Question: I want to add a small description at the bottom of the box after I hover. Like this:

I've already got the title sliding down from top and images sliding towards the center. But I want to add another description that slides from bottom to up. (I made the bottom text effect with photoshop to show what I mean).
Code so far:
'''
#box{
margin-top:200px;
margin-left:80px;
width:1200px;
left: 40px;
right:100px;
}
.base{
position:relative;
overflow: hidden;
width:335px;
height: 265px;
float: left;
border:1px solid #f0f0f0;
margin-left:55px;
margin-bottom:75px;
background-color: #fef9f9;
-moz-box-shadow: 0px 5px 6px #dcdcdc;
-webkit-box-shadow: 0px 5px 6px #dcdcdc;
box-shadow: 0px 5px 7px #dcdcdc;
}
.name {position:relative;
color:#bbb;
font-family: anton;
font-size:25px;
letter-spacing: 0px;
text-align:center;
width:330px;
text-shadow: 2px 2px 2px #fff;
margin-top: -35px;
z-index:4;
-webkit-transition: all 0.8s ease-in-out;
-moz-transition: all 0.8s ease-in-out;
-transition: all 0.8s ease-in-out;}
.base:hover .name {margin-top: 0px;
-webkit-transition: all 0.8s ease-in-out;
-moz-transition: all 0.8s ease-in-out;
-transition: all 0.8s ease-in-out;}
.base img{
width:270px;
height: 200px;
margin-left:21px;
margin-top:21px;
padding:10px;
border:1px solid #f0f0f0;
background:#fff;
-moz-box-shadow: 0px 5px 6px #dcdcdc;
-webkit-box-shadow: 0px 5px 6px #dcdcdc;
box-shadow: 0px 5px 7px #dcdcdc;
-webkit-transition: all 0.8s ease-in-out;
-moz-transition: all 0.8s ease-in-out;
-transition: all 0.8s ease-in-out;}
.base img {position: absolute;}
.dude1{
opacity:0;
position:relative;
left:-90px;
z-index:1;
-webkit-transition: all 0.8s ease-in-out;
-moz-transition: all 0.8s ease-in-out;
-transition: all 0.8s ease-in-out;}
.dude1 img { width:130px;}
.base:hover .dude1{
left:0px;
-webkit-transition: all 0.8s ease-in-out;
-moz-transition: all 0.8s ease-in-out;
-transition: all 0.8s ease-in-out;
opacity:1;}
.dude2{
opacity:0;
position:relative;
left:230px;
z-index:1;
-webkit-transition: all 0.8s ease-in-out;
-moz-transition: all 0.8s ease-in-out;
-transition: all 0.8s ease-in-out;}
.dude2 img {width:130px;}
.base:hover .dude2{
left:140px;
-webkit-transition: all 0.8s ease-in-out;
-moz-transition: all 0.8s ease-in-out;
-transition: all 0.8s ease-in-out;
opacity:1;}
#s-m-t-tooltip {
display: block;
background: #ccc;
font-size: 8px;
font-family: calibri;
letter-spacing: 1px;
text-transform: uppercase;
color: #fff;
text-align: center;
margin-left: 18px;
padding: 2px 5px 2px 5px;
border: 1px solid #bbb;
min-width: 40px;
max-width: 200px;
box-shadow: 1px 1px 1px rgba(60, 60, 60, 0.3);
z-index: 99999;
}
'''
'''
<div class="base">
<img src="http://i1242.photobucket.com/albums/gg524/ichimango-suki/Tumblr/takayama_zps605c58e9.jpg"/></a>
<div class="dude1">
<img src="http://i1242.photobucket.com/albums/gg524/ichimango-suki/Tumblr/takayama-yuya_zpsf71d1421.jpg"></a></div>
<div class="dude2">
<img src="http://i1242.photobucket.com/albums/gg524/ichimango-suki/Tumblr/takayama-yama_zps97c309f6.jpg"></a></div>
<div class="name">TAKAYAMA
</div></div></div></div>
'''
How do I add it?
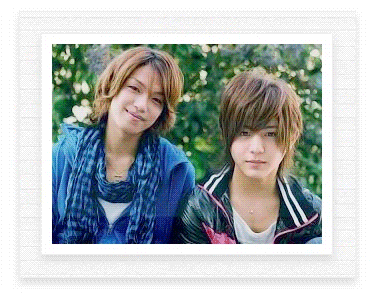
Answer: '''
#box {
margin-top: 200px;
margin-left: 80px;
width: 1200px;
left: 40px;
right: 100px;
}
.base {
position: relative;
overflow: hidden;
width: 335px;
height: 265px;
float: left;
border: 1px solid #f0f0f0;
margin-left: 55px;
margin-bottom: 75px;
background-color: #fef9f9;
-moz-box-shadow: 0px 5px 6px #dcdcdc;
-webkit-box-shadow: 0px 5px 6px #dcdcdc;
box-shadow: 0px 5px 7px #dcdcdc;
}
.name {
position: relative;
color: #bbb;
font-family: anton;
font-size: 25px;
letter-spacing: 0px;
text-align: center;
width: 330px;
text-shadow: 2px 2px 2px #fff;
margin-top: -35px;
z-index: 4;
-webkit-transition: all 0.8s ease-in-out;
-moz-transition: all 0.8s ease-in-out;
-transition: all 0.8s ease-in-out;
}
.base:hover .name {
margin-top: 0px;
-webkit-transition: all 0.8s ease-in-out;
-moz-transition: all 0.8s ease-in-out;
-transition: all 0.8s ease-in-out;
}
.base img {
width: 270px;
height: 200px;
margin-left: 21px;
margin-top: 21px;
padding: 10px;
border: 1px solid #f0f0f0;
background: #fff;
-moz-box-shadow: 0px 5px 6px #dcdcdc;
-webkit-box-shadow: 0px 5px 6px #dcdcdc;
box-shadow: 0px 5px 7px #dcdcdc;
-webkit-transition: all 0.8s ease-in-out;
-moz-transition: all 0.8s ease-in-out;
-transition: all 0.8s ease-in-out;
}
.base img {
position: absolute;
}
.dude1 {
opacity: 0;
position: relative;
left: -90px;
z-index: 1;
-webkit-transition: all 0.8s ease-in-out;
-moz-transition: all 0.8s ease-in-out;
-transition: all 0.8s ease-in-out;
}
.dude1 img {
width: 130px;
}
.base:hover .dude1 {
left: 0px;
-webkit-transition: all 0.8s ease-in-out;
-moz-transition: all 0.8s ease-in-out;
-transition: all 0.8s ease-in-out;
opacity: 1;
}
.dude2 {
opacity: 0;
position: relative;
left: 230px;
z-index: 1;
-webkit-transition: all 0.8s ease-in-out;
-moz-transition: all 0.8s ease-in-out;
-transition: all 0.8s ease-in-out;
}
.dude2 img {
width: 130px;
}
.base:hover .dude2 {
left: 140px;
-webkit-transition: all 0.8s ease-in-out;
-moz-transition: all 0.8s ease-in-out;
-transition: all 0.8s ease-in-out;
opacity: 1;
}
#s-m-t-tooltip {
display: block;
background: #ccc;
font-size: 8px;
font-family: calibri;
letter-spacing: 1px;
text-transform: uppercase;
color: #fff;
text-align: center;
margin-left: 18px;
padding: 2px 5px 2px 5px;
border: 1px solid #bbb;
min-width: 40px;
max-width: 200px;
box-shadow: 1px 1px 1px rgba(60, 60, 60, 0.3);
z-index: 99999;
}
.desc {
font-size: 10px;
z-index: 2;
background: white;
padding: 10px;
position: absolute;
bottom: 0;
margin-bottom: -100px;
-webkit-transition: all 0.8s ease-in-out;
-moz-transition: all 0.8s ease-in-out;
-transition: all 0.8s ease-in-out;
}
.base:hover .desc{
margin: 0;
}
'''
'''
<div class="base">
<img src="http://i1242.photobucket.com/albums/gg524/ichimango-suki/Tumblr/takayama_zps605c58e9.jpg" />
</a>
<div class="dude1">
<img src="http://i1242.photobucket.com/albums/gg524/ichimango-suki/Tumblr/takayama-yuya_zpsf71d1421.jpg">
</a>
</div>
<div class="dude2">
<img src="http://i1242.photobucket.com/albums/gg524/ichimango-suki/Tumblr/takayama-yama_zps97c309f6.jpg">
</a>
</div>
<div class="name">TAKAYAMA
</div>
<div class="desc">Lorem Ipsum is simply dummy text of the printing and typesetting industry. Lorem Ipsum has been the industry's standard dummy text ever since the 1500s, when an unknown printer took a galley of type and scrambled it to make a type specimen book.</div>
</div>
'''